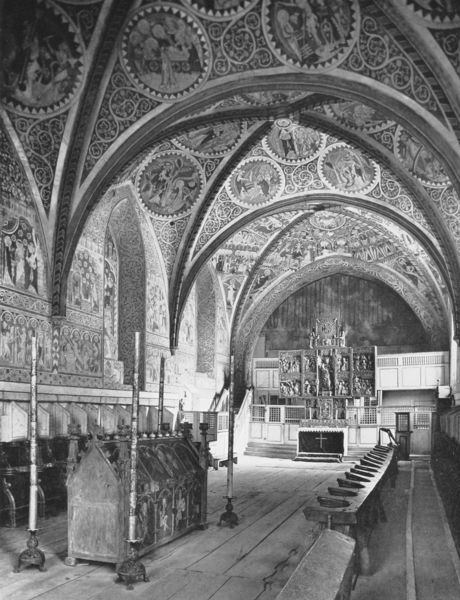
Titel: Kloster Wienhausen (Zisterzienserkloster)
Standort: Wienhausen (EU - D - Nds)
Schlagwörter: flügel, gemälde, holz, schwarz, stühle, weiss, ornament, architektur, stein, innenraum, kirche, boden, decke, gotik, rund, bilder, bank, saal, rundbogen, ornamente, wandmalerei, kerzen, bohlen, bemalt, halle, foto, gewölbe, kreuz, rippen, schwarz weiß, gross, altar, bänke, hochaltar, kerzenständer, kreuzrippen, sarg, gotisch, grab, fresken, chor, mönche, schrein, fresco, sarkophag, strebepfeiler, kupel, chorgestühl, flügelaltar, gros, banl, bemalund, steinsarg, gewölbekappen, kerzne